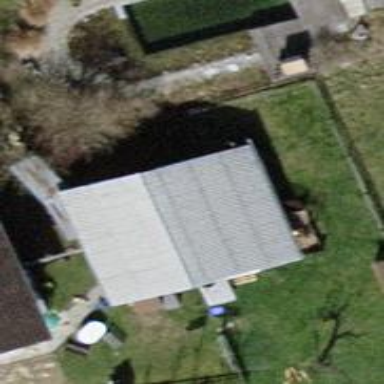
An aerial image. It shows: Shed building.